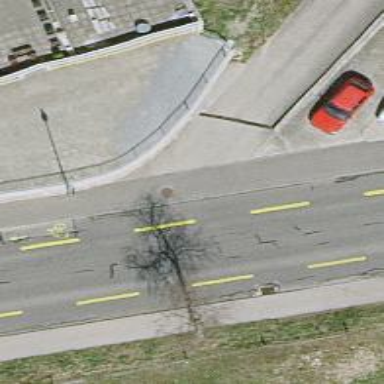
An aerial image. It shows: Driveway with sidewalk.